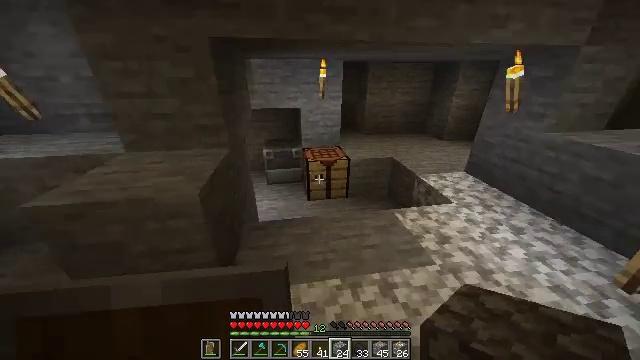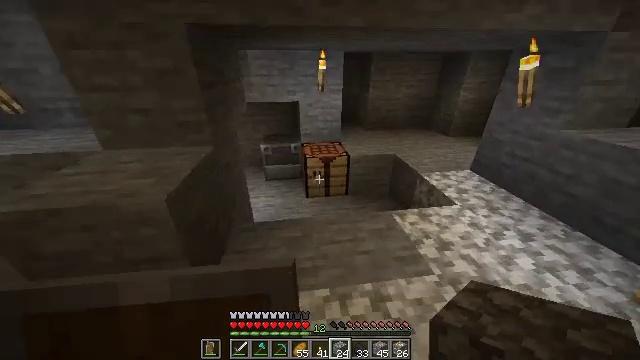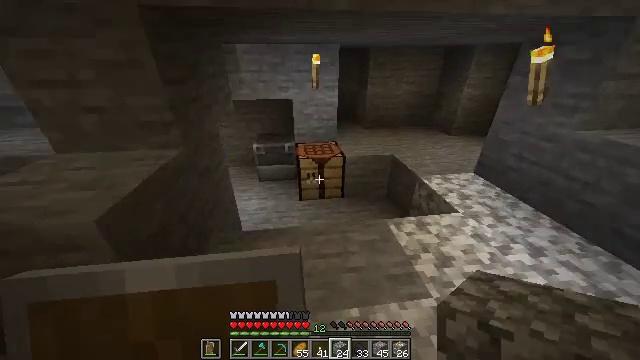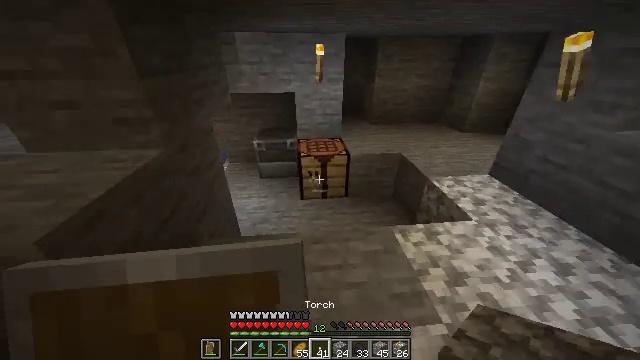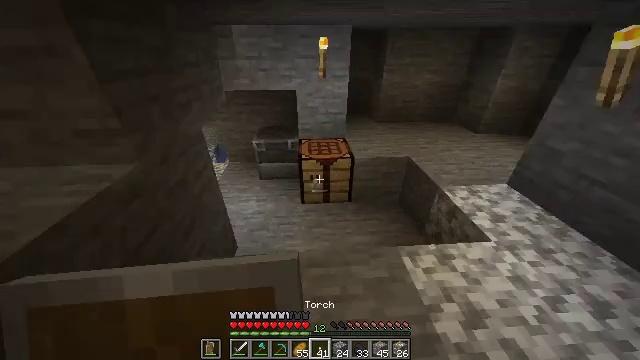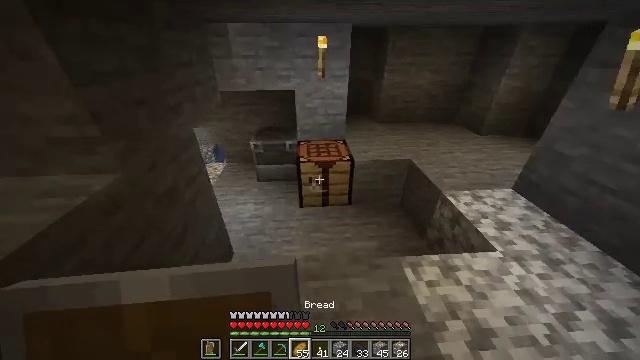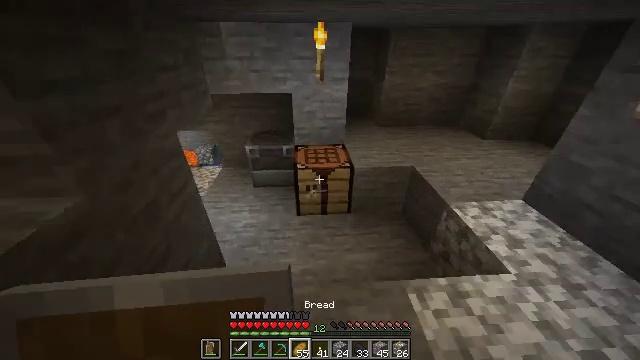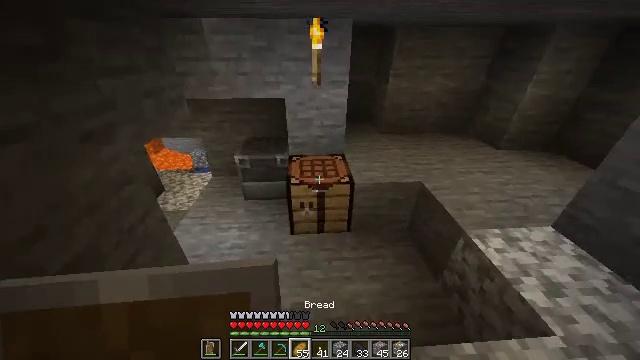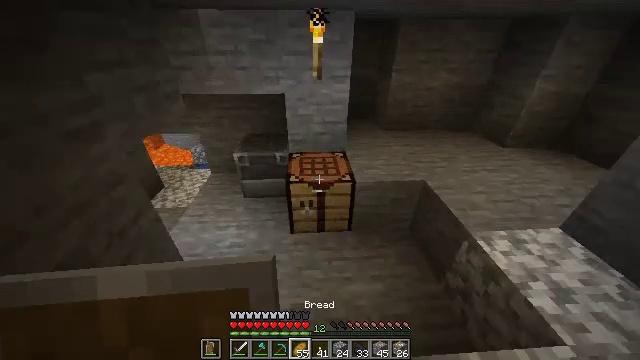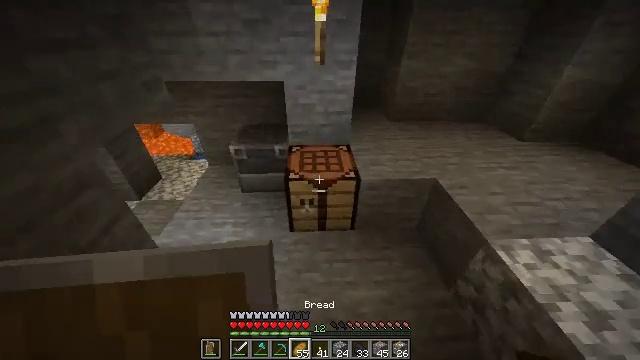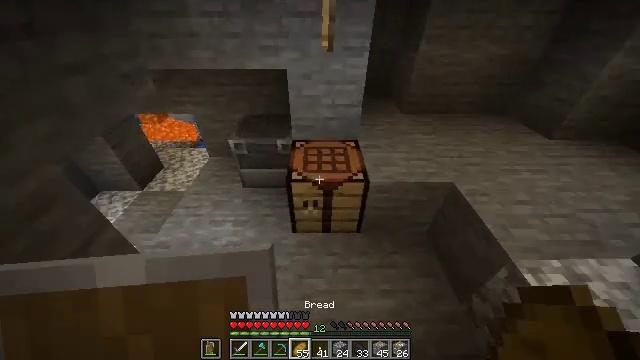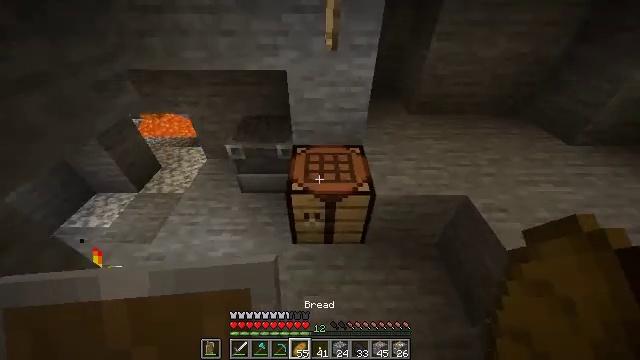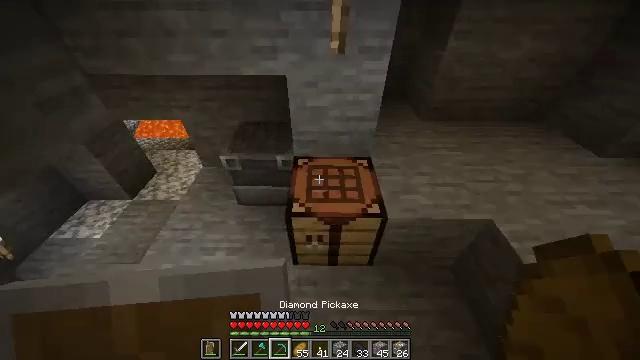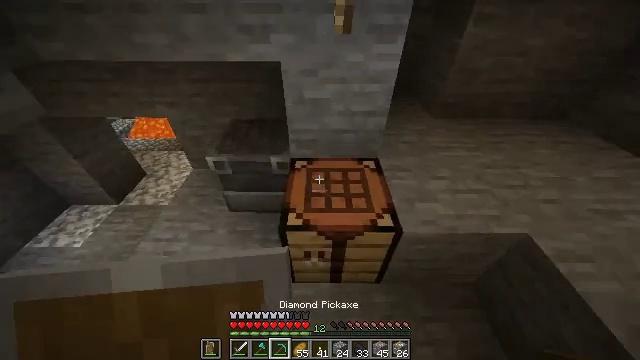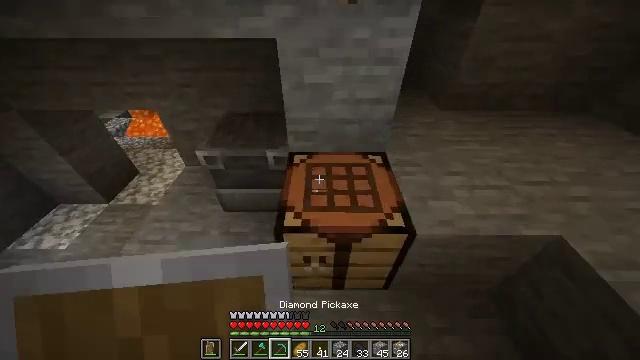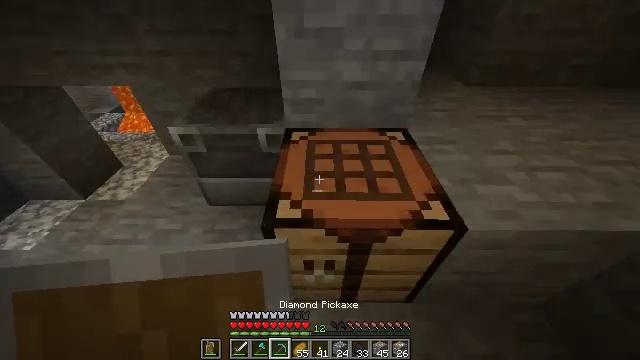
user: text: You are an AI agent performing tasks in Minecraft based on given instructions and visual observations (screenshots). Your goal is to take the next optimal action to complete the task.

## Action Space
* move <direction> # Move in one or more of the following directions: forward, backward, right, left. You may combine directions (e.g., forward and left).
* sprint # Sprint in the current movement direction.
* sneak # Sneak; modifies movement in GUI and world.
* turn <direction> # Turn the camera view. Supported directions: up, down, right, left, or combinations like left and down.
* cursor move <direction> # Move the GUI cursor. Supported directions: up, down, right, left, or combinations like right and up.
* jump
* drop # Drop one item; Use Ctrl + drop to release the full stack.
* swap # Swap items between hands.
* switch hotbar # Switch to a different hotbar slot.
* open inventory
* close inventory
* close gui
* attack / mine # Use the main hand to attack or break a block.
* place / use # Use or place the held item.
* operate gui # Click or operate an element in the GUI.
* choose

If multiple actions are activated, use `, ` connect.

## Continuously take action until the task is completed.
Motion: motion action
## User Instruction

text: Collect the blast furnace by mining it.
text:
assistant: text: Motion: move forward and move right, turn left and down
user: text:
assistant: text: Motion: move forward
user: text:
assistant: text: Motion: move forward, turn left and down
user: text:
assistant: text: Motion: move forward, turn left and down
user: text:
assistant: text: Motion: move forward
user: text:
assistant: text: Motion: move forward
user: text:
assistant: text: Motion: move forward
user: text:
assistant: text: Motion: move forward, turn down
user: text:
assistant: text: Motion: move forward, turn down
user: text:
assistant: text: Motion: move forward, turn left and down
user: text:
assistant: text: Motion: move forward, turn down
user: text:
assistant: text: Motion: move forward
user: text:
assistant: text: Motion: move forward
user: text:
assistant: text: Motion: move forward and move left
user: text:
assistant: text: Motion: move forward and move left
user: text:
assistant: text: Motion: move forward and move left, turn left and up
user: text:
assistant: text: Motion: move forward, turn left and up
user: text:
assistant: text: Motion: move forward, turn left and up, attack / mine
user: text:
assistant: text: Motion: turn left and up, attack / mine
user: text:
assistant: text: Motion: attack / mine
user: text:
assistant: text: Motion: attack / mine
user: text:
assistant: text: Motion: attack / mine
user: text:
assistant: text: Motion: attack / mine
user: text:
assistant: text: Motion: attack / mine
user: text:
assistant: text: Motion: attack / mine
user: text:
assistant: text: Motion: sneak, attack / mine
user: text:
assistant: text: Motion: sneak, turn right, attack / mine
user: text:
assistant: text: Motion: sneak, turn right, attack / mine
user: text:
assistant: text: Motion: sneak, turn right, attack / mine
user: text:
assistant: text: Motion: sneak, turn right and down, attack / mine